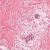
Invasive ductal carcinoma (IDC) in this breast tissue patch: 0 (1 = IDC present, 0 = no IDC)